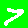
Digit: 7